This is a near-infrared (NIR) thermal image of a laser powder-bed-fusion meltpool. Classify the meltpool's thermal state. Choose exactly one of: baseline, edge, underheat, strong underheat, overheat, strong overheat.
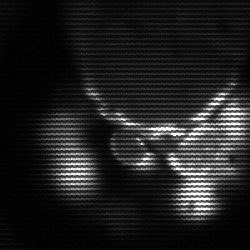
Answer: baseline